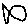
Label: fish